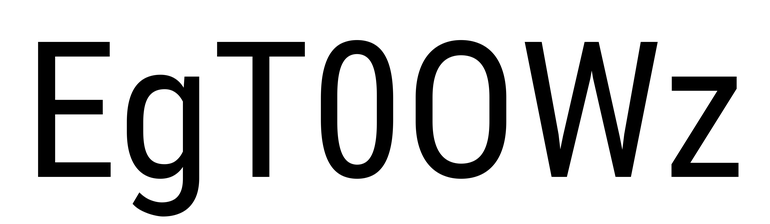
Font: Roboto_Condensed_Regular